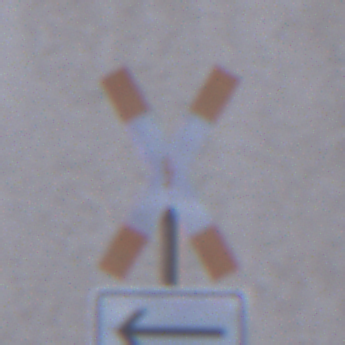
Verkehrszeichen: Andreaskreuz
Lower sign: RichtungsangabeDurchPfeile1
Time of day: MorningAfternoon
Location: Outdoor (Urban)
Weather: PartlyCloudy
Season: NotSpecified
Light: Natural